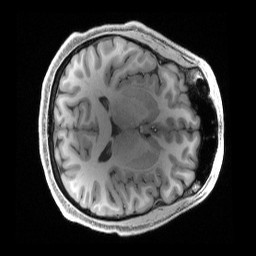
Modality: T1w
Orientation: axial
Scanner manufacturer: siemens
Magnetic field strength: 3 T
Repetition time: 2.4 s
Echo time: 0.00222 s